Question: Is there a table showing how SQL Server 2008's types map to the Data Types in its own Import wizard? For example 'varchar' maps to 'DT_STR', what does 'bigint' map to?
I'm talking about this wizard:

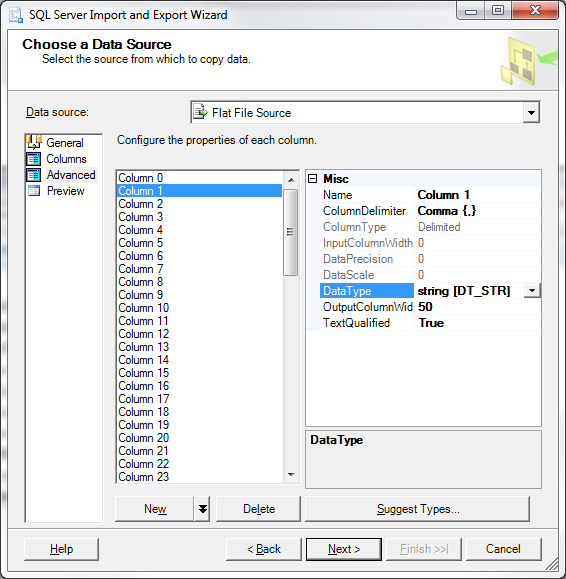
Answer: Maybe you can use 'DT_I8' for 'bigint'.
More : <URL> on section : Mapping of Integration Services Data Types to Database Data Types